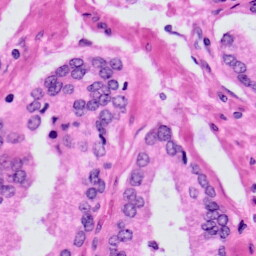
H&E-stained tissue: Prostate